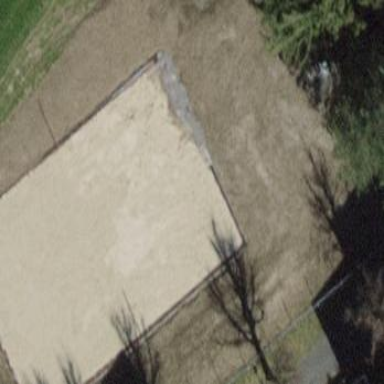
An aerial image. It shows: Sandy pitch designated for beach volleyball.